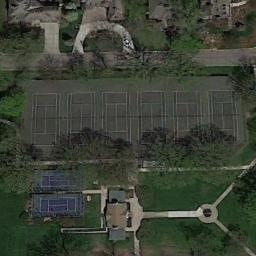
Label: tennis_court